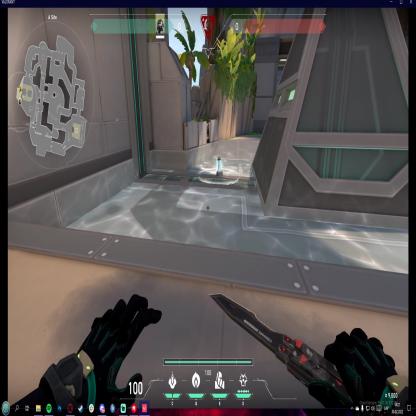
Label: planted spike